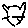
Label: cat